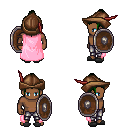
a pixel art fantasy rpg character, male body template, human, dark skin, pink cape, metal pants, green long topknot hairstyle, leather cap, gray slippers, shield, four views (front, back, left, right), 2x2 character sprite sheet, small pixel art, hard edges, no anti-aliasing